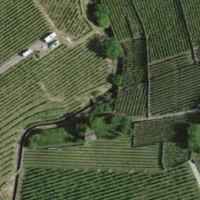
EUNIS habitat code: 40
Species observed at this site:
Cornus sanguinea
Humulus lupulus